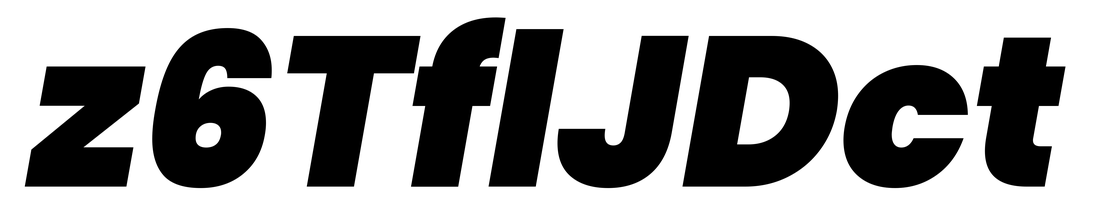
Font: Poppins-BlackItalic